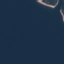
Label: SeaLake